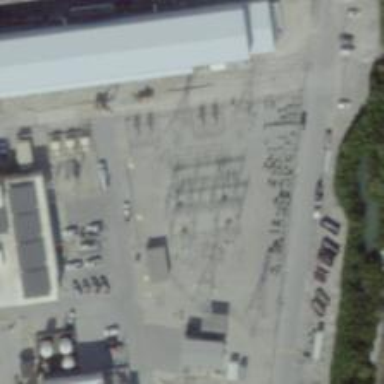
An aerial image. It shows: Switch used for power control.